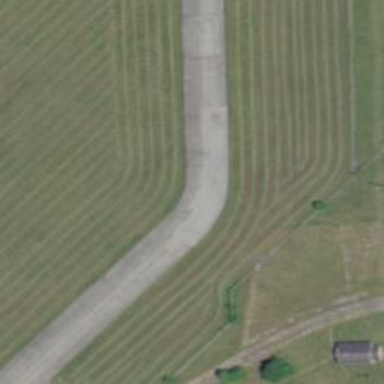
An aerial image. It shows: Image of taxiway at airport.